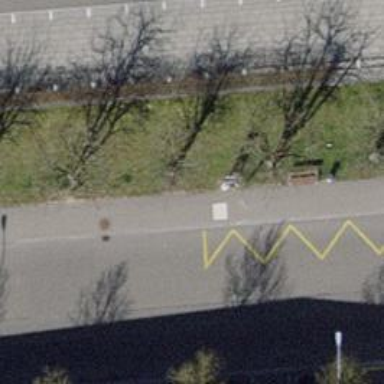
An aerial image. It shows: Platform for public transport and road usage.